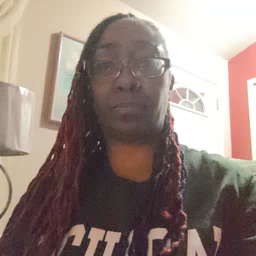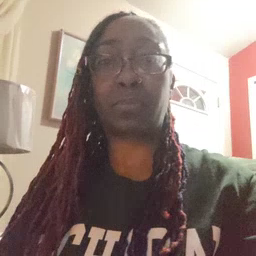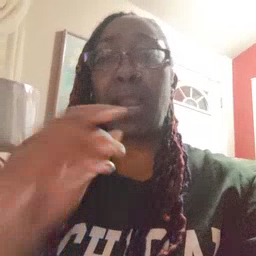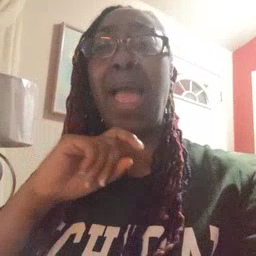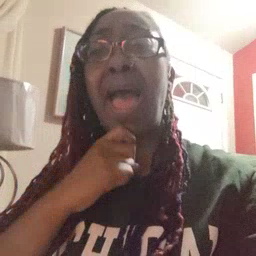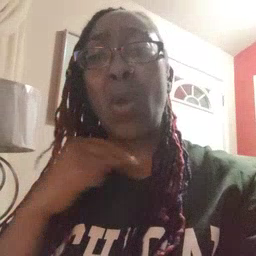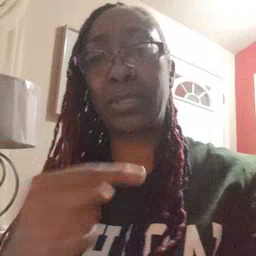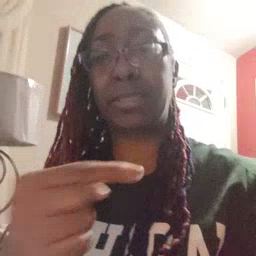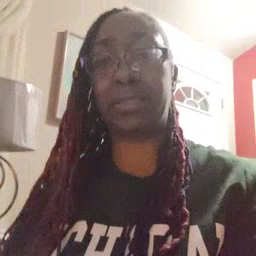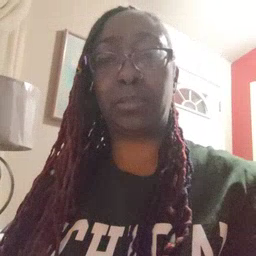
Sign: owie